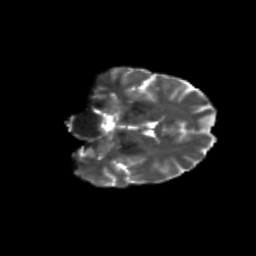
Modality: T2w
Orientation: coronal
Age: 49
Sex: female
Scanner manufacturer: siemens
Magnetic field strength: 3 T
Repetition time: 4.71 s
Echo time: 0.0906 s